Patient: sex M, age 59
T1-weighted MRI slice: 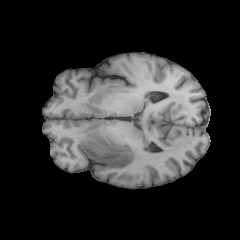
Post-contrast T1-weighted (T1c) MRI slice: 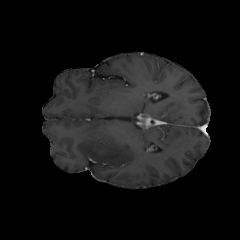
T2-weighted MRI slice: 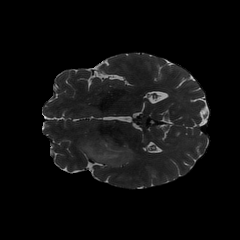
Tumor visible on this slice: yes
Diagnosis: Astrocytoma, IDH-wildtype
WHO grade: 3